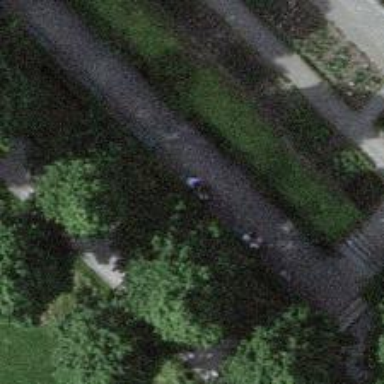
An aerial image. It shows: Bench for seating.